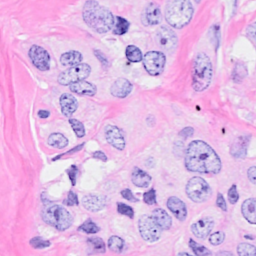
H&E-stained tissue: Breast